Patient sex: M
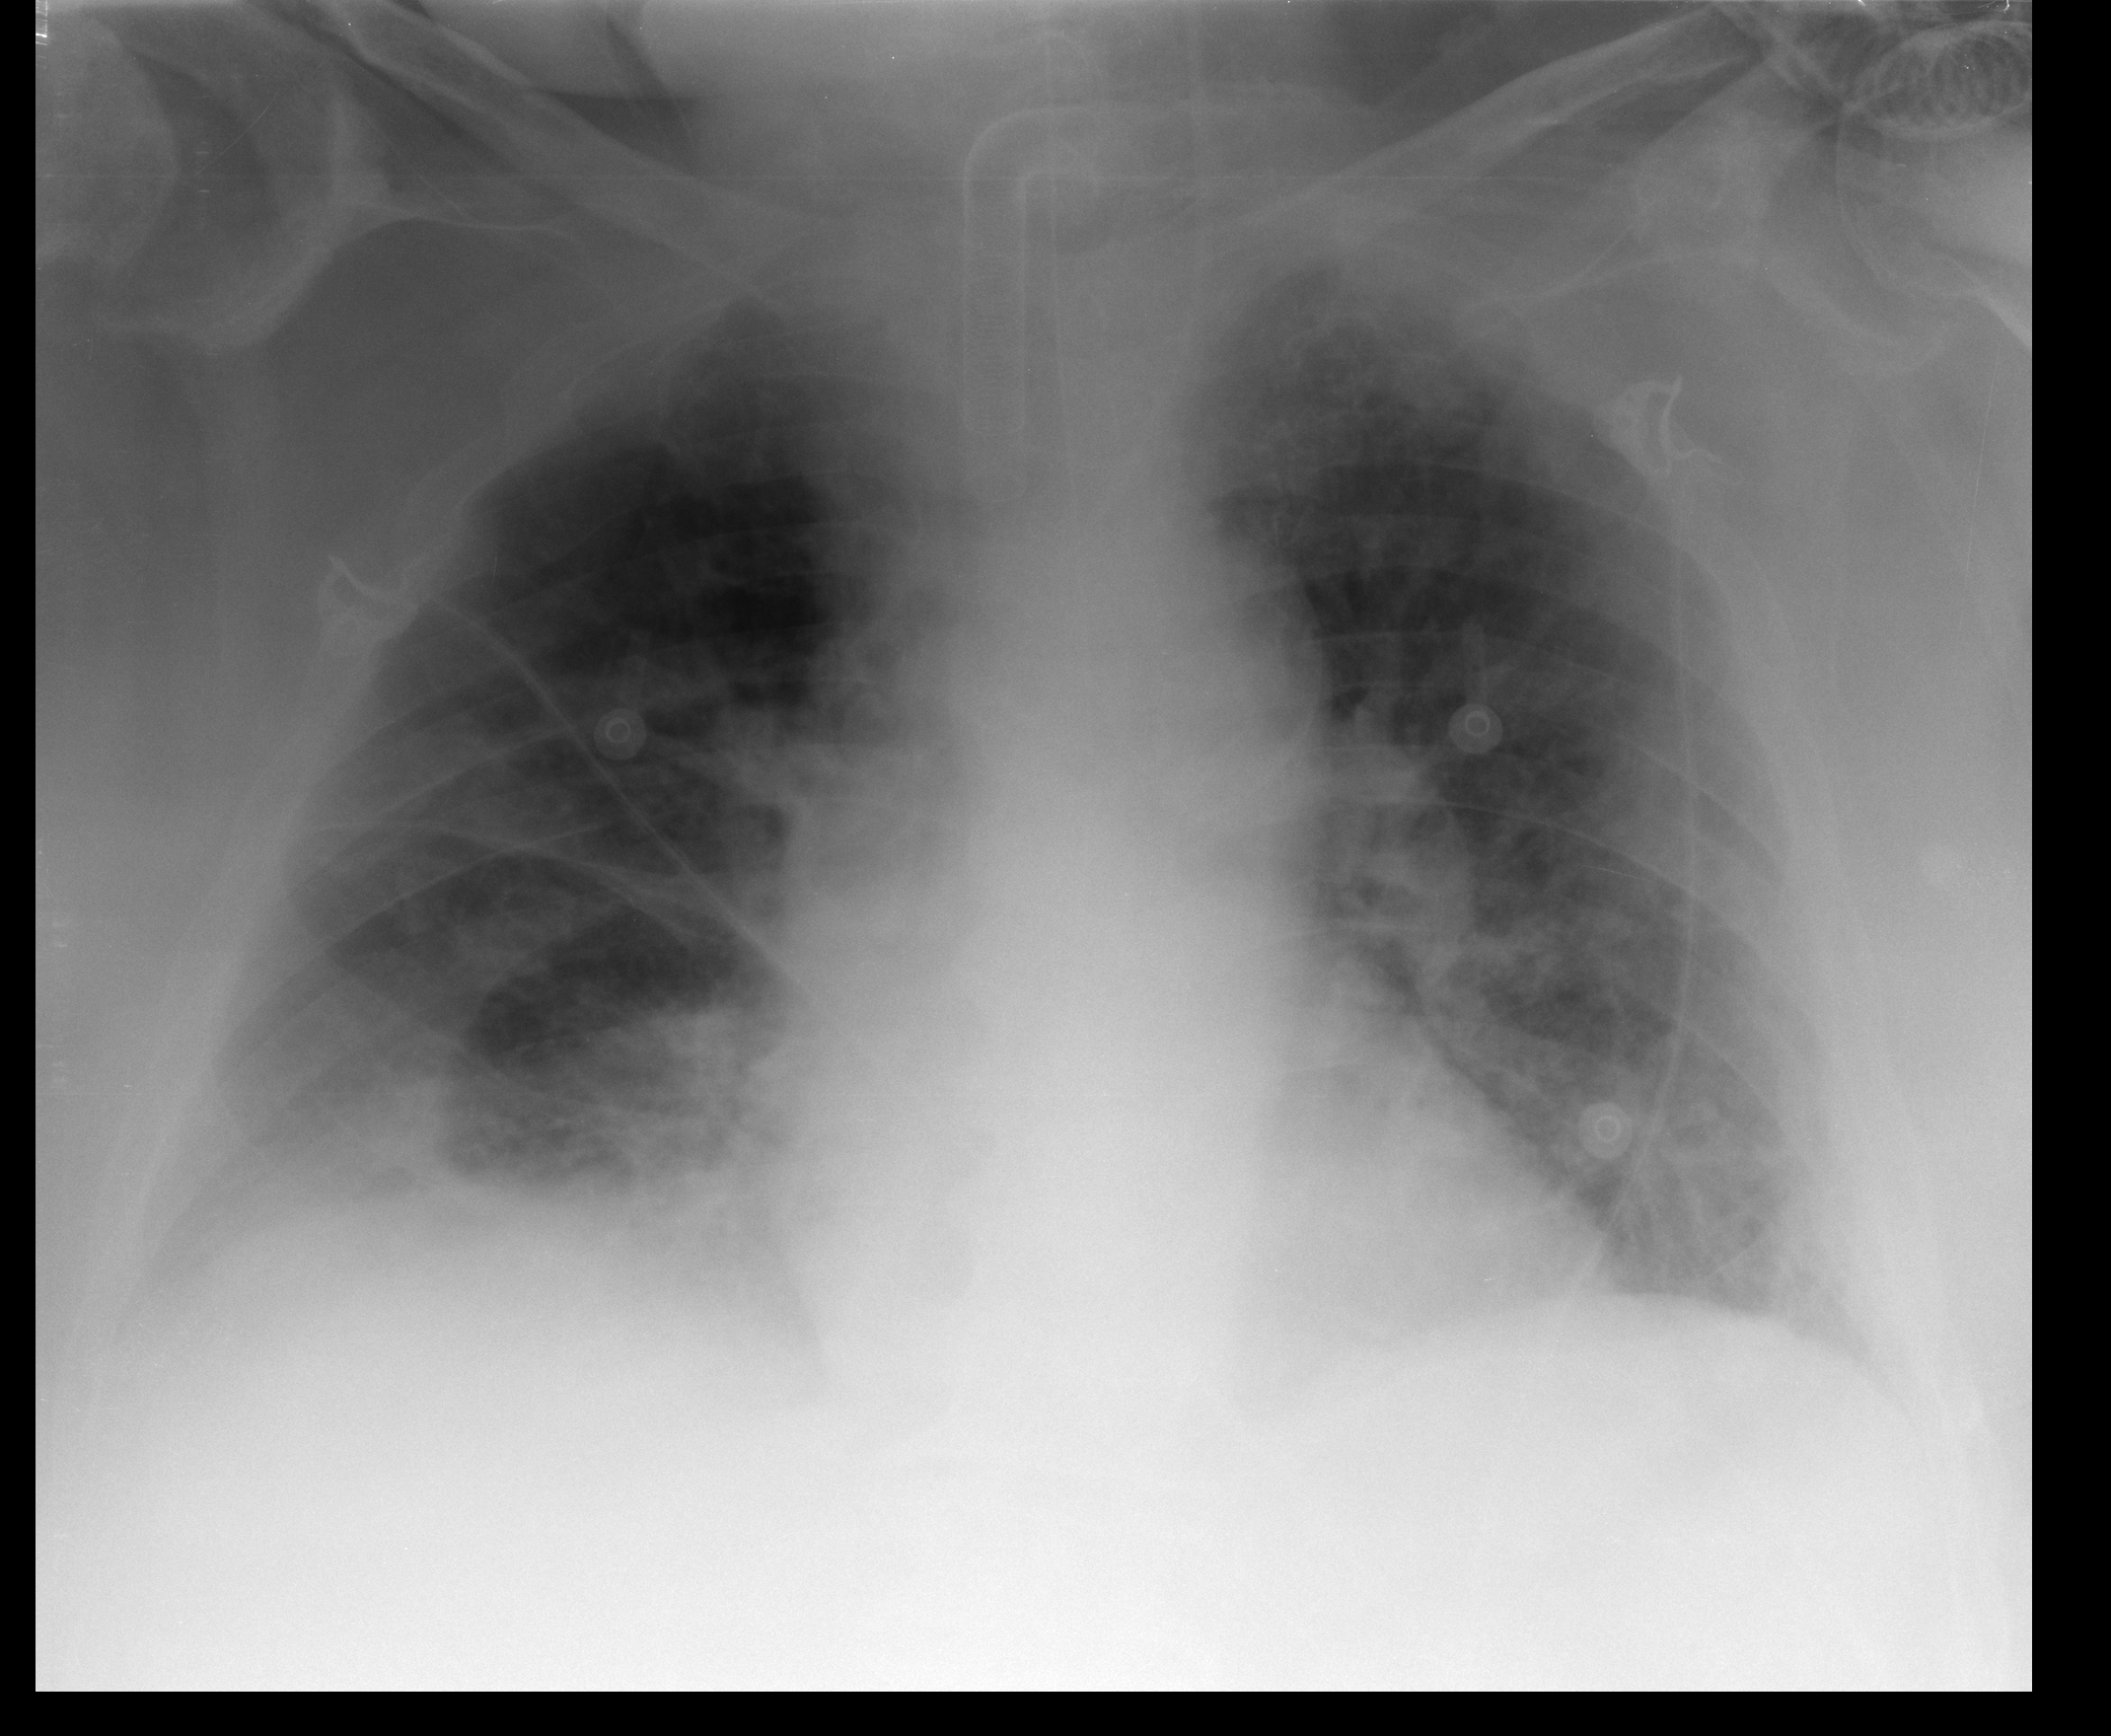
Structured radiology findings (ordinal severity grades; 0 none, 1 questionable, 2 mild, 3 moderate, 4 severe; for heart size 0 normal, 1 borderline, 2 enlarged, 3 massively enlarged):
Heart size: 2
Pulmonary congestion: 1
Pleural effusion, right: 2
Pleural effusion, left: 1
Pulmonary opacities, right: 1
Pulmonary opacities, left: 1
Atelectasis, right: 2
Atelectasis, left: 2